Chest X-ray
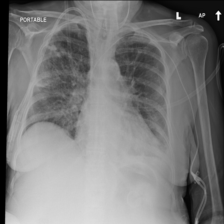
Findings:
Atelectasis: negative
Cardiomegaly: positive
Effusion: positive
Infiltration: positive
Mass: negative
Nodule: negative
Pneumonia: negative
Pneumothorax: negative
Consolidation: negative
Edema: negative
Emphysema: negative
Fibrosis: negative
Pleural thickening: negative
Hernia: negative